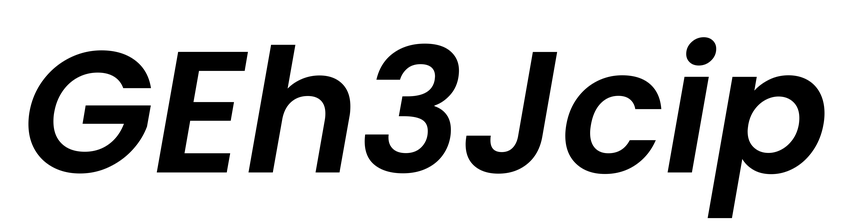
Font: Poppins-SemiBoldItalic